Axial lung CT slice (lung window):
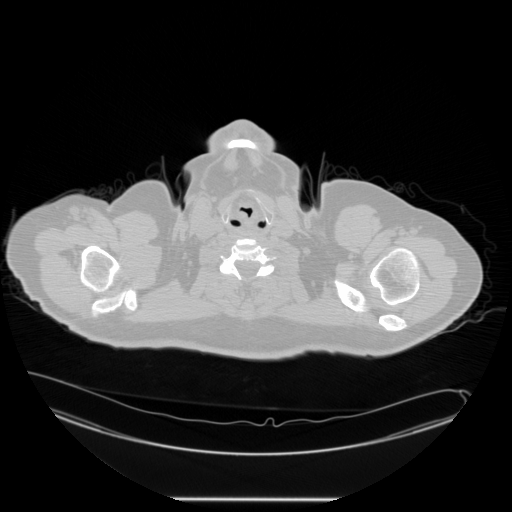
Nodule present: no